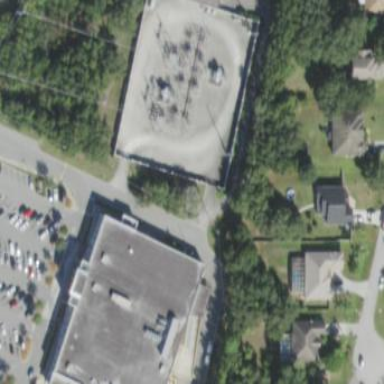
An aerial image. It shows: Outdoor power substation surrounded by fence. The substation operates at the distribution level.